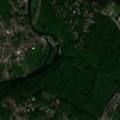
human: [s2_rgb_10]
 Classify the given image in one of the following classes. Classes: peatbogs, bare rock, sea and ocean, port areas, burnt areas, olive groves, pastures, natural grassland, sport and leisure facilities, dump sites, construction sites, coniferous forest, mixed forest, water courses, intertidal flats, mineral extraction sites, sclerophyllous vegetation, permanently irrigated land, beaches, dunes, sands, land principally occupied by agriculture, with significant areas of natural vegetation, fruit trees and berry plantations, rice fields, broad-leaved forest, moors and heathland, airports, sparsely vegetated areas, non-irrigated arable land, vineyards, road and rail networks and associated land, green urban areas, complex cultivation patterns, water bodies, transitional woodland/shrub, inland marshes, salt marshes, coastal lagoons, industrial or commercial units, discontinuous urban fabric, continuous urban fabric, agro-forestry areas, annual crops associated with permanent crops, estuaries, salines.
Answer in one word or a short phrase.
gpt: discontinuous urban fabric, non-irrigated arable land, pastures, complex cultivation patterns, broad-leaved forest